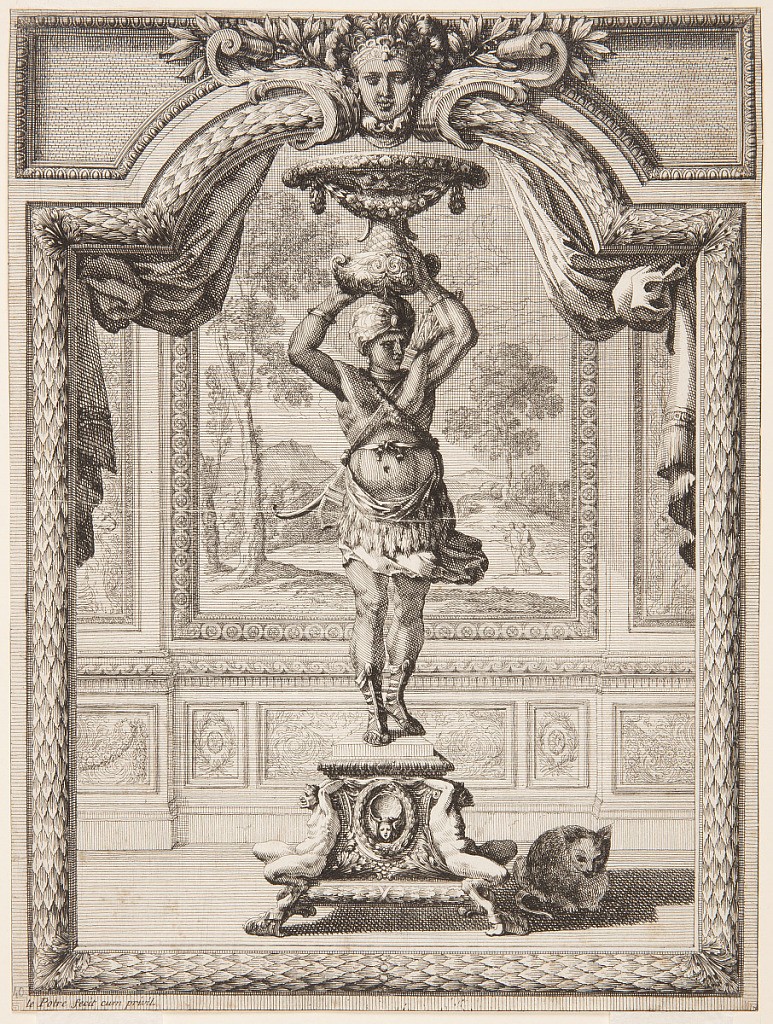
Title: Design for a candlestand
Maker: Jean Le Pautre, French, 1618–1682
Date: ca. 1650
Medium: Etching on white laid paper
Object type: Print
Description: A stylized figure wearing a turban, feathered belt, and gladiator-style shoes, stands atop a pedestal, hoisting a basin above his head is shown through an arched frame with raised curtains. A cat crouches beside, and a wall with decorated panels forms the background.